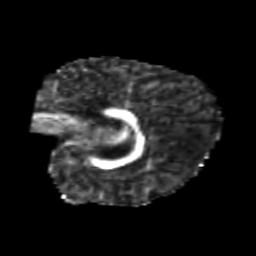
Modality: FA
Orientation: sagittal
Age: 6
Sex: male
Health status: healthy